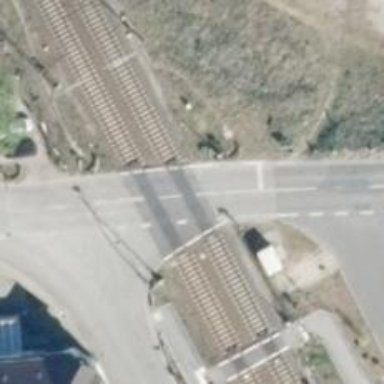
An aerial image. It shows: Railway level crossing.